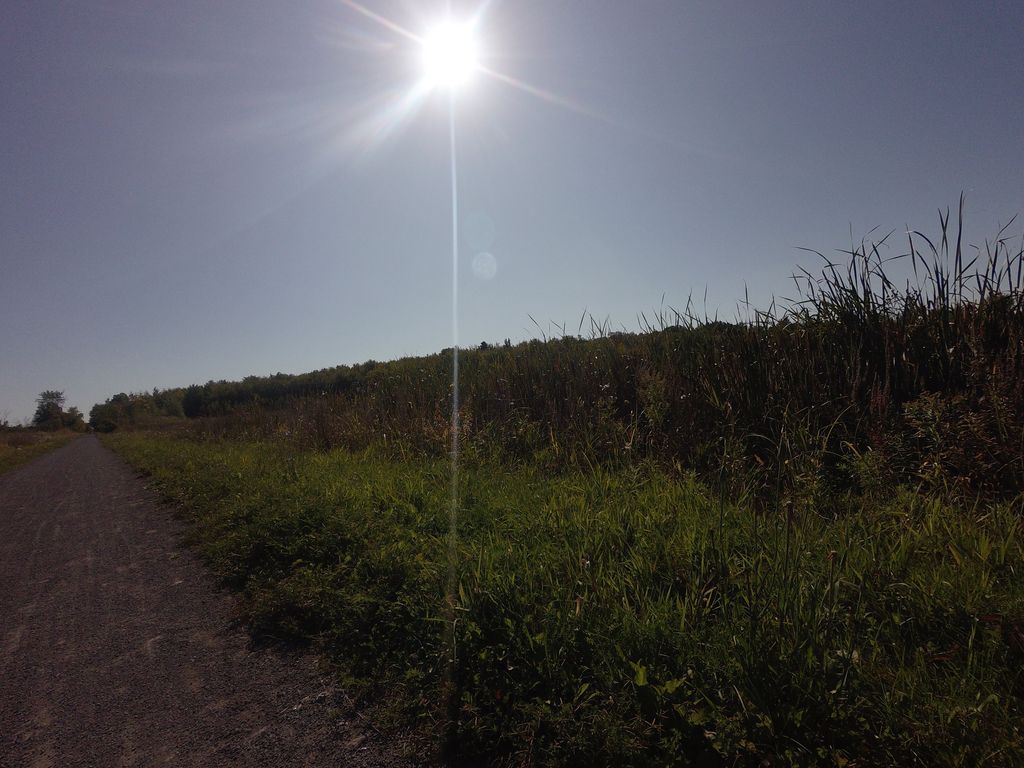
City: ottawa-gatineau